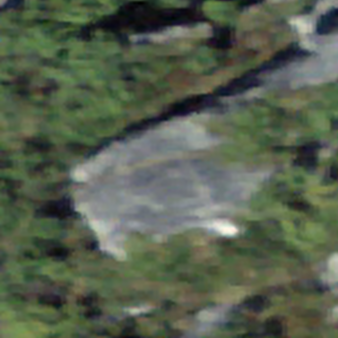
Label: other